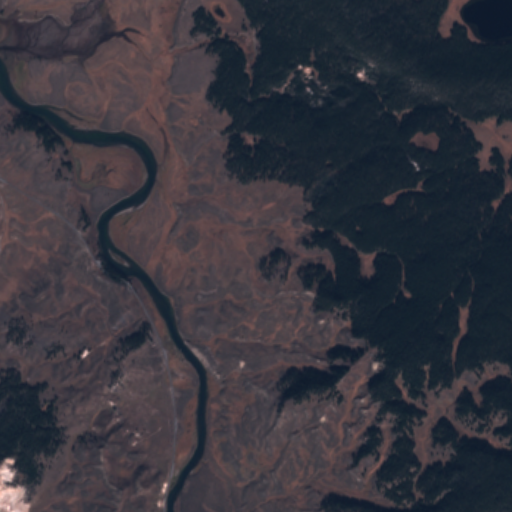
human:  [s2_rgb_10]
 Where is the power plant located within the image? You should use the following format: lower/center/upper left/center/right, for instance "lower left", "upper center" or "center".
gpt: There is no power plant in the image.